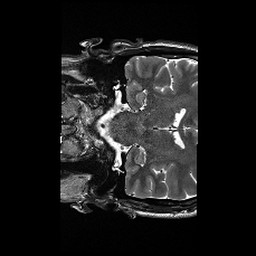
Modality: T2w
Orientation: coronal
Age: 36
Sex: male
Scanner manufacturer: siemens
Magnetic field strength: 3 T
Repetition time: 6.1 s
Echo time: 0.104 s